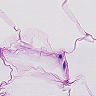
Metastatic tissue present: no